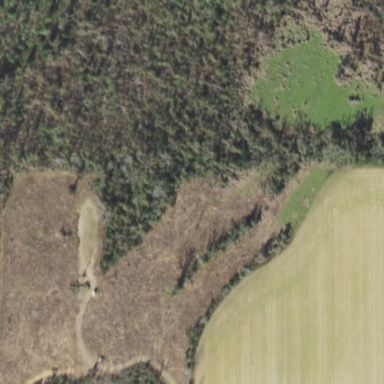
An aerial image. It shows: Area covered in scrub vegetation.